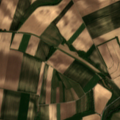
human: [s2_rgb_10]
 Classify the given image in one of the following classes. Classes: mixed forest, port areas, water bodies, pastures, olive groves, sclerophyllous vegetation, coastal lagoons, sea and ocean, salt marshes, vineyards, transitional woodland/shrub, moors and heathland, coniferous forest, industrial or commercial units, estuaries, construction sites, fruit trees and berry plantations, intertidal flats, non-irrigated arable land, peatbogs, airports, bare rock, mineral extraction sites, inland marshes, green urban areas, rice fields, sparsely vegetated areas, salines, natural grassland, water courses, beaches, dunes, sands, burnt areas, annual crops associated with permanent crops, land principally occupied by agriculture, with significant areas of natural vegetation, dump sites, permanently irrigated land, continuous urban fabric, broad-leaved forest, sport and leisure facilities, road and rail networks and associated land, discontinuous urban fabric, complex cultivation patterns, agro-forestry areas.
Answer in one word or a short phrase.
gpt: discontinuous urban fabric, non-irrigated arable land, vineyards, land principally occupied by agriculture, with significant areas of natural vegetation